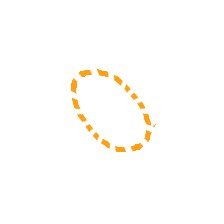
Shape: circle